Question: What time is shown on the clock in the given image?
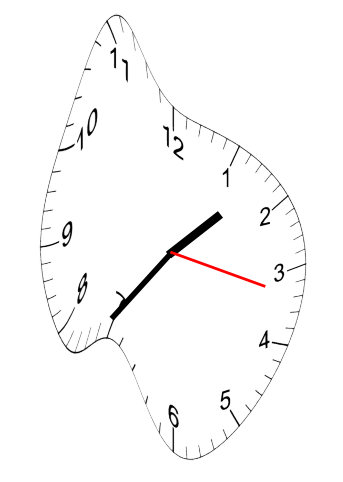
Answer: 01:36:17